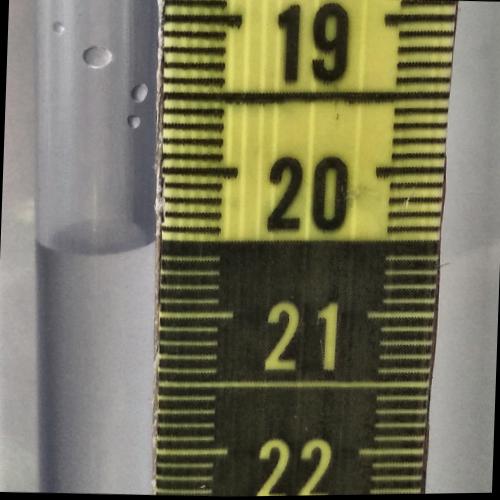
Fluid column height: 20.5 cm